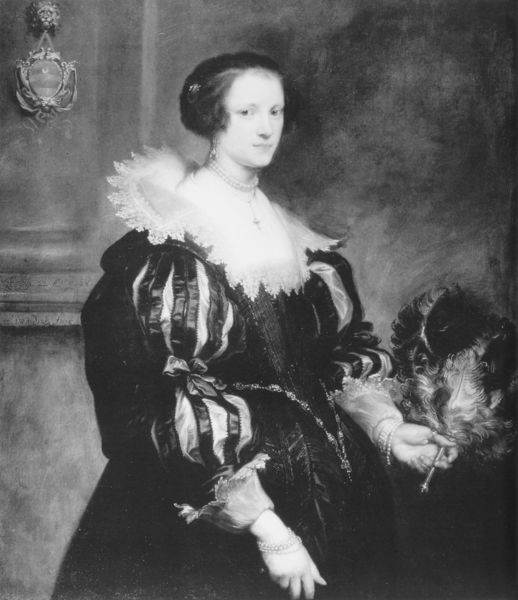
Titel: Porträt Anna Wake
Künstler: Anthony van Dyck
Institution: Den Haag, Mauritshuis
Schlagwörter: feder, gemälde, hand, schatten, weiß, frau, grau, handschuh, hintergrund, kleid, lampe, licht, mund, nase, ohrring, schmuck, schwarz, blick, dame, fächer, schleife, wand, augen, federn, kragen, spitze, ärmel, bildnis, portrait, porträt, gewand, haare, reich, stehend, adel, ohrringe, perlen, puffärmel, seide, kette, gestreift, streifen, edel, perlenkette, halskette, kreuz, schwarzweiß, herrscher, wappen, sims, armband, halbprofil, reichtum, spitzenkragen, königin, ansehen, staubwedel, prunkvoll, herrscherbild, hüftfigur, enkragen